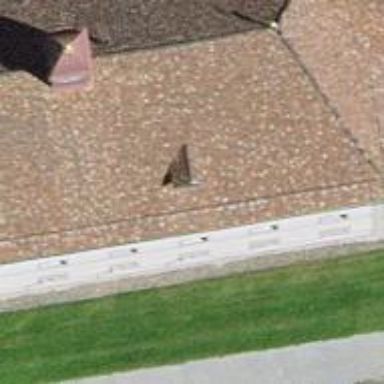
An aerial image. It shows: Building with roof tiles oriented along.